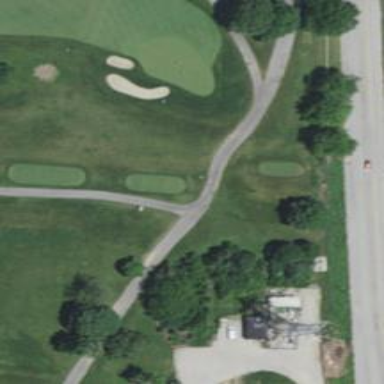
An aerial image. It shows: Asphalt path used as golf cart path.